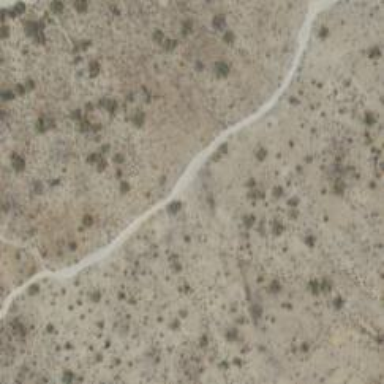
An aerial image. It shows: Hiking trail path.